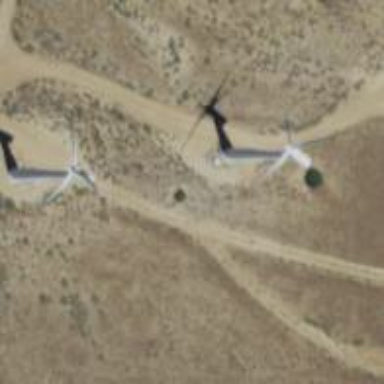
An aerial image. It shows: Wind power generator employing wind turbines.